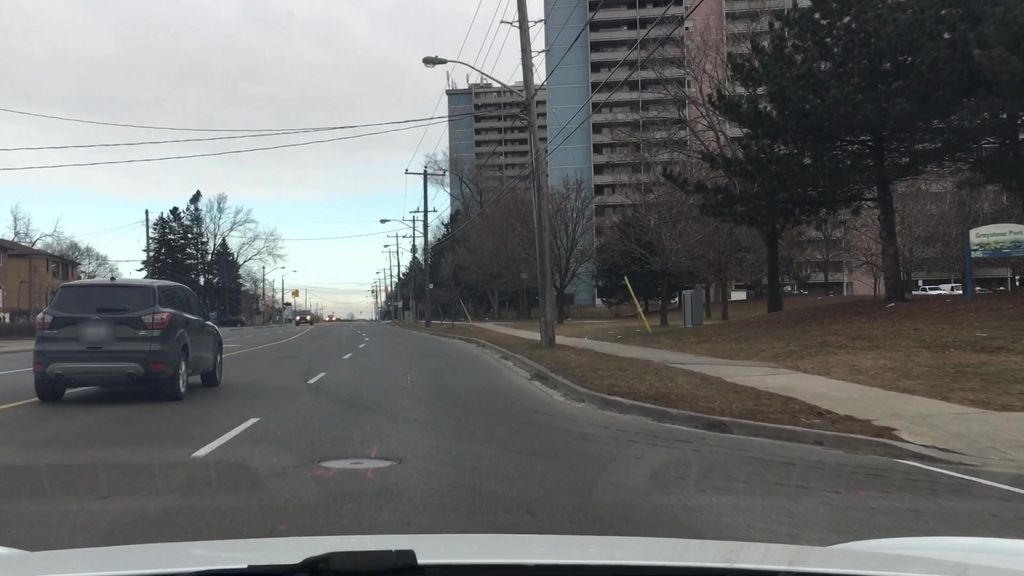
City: toronto